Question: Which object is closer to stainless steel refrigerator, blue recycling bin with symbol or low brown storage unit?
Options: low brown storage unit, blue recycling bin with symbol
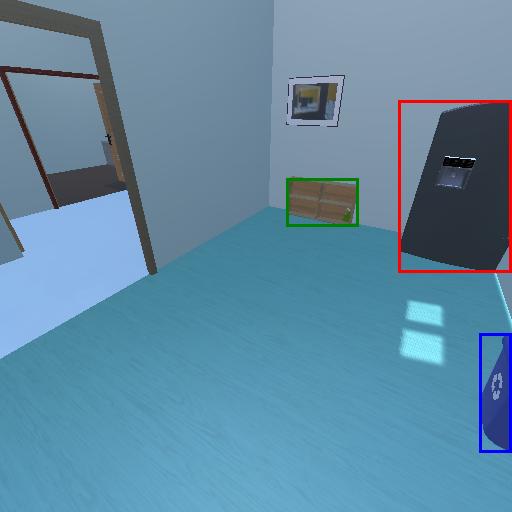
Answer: low brown storage unit